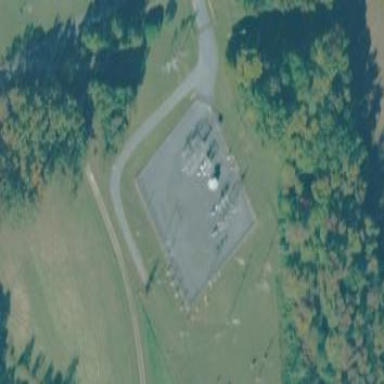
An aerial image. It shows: Distribution substation surrounded by fence.